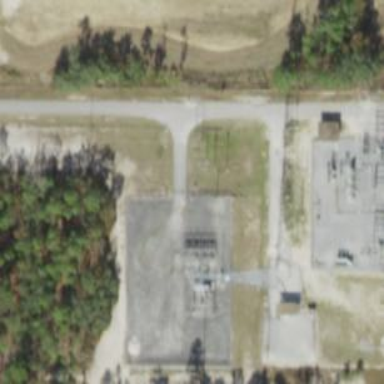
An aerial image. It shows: Distribution level power substation enclosed by fence.